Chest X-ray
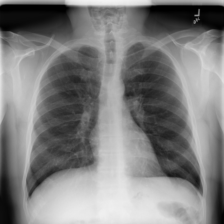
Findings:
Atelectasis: negative
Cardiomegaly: negative
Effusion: negative
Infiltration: positive
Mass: negative
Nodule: negative
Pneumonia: negative
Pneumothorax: negative
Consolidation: negative
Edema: negative
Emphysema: negative
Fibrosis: negative
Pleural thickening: negative
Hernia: negative